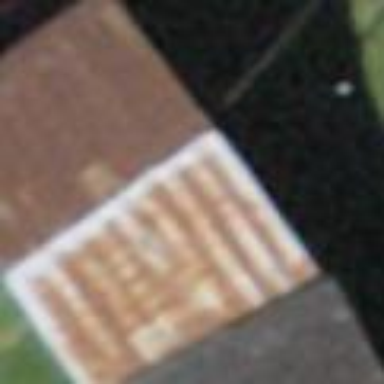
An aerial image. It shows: Shed building.